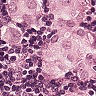
Metastatic tissue present: yes